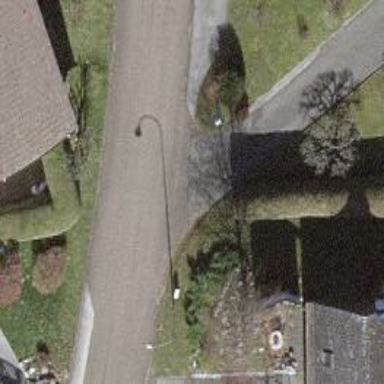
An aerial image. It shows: Paved driveway road for service vehicles.